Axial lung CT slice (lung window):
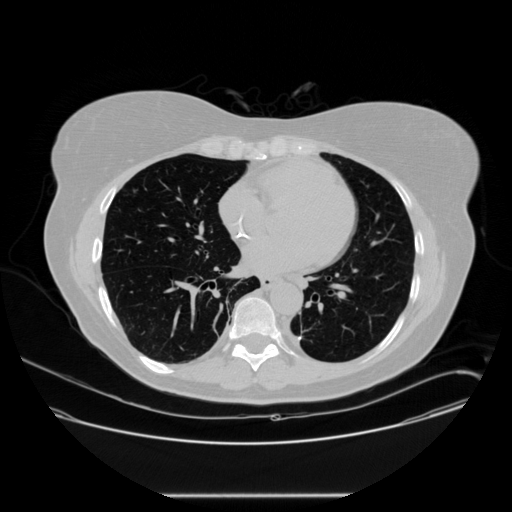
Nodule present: no